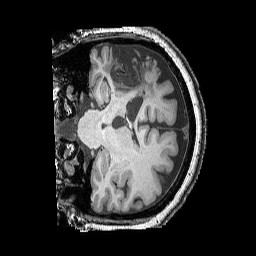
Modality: T1w
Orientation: coronal
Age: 56
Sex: female
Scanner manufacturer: siemens
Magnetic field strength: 3 T
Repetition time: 2.25 s
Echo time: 0.00411 s